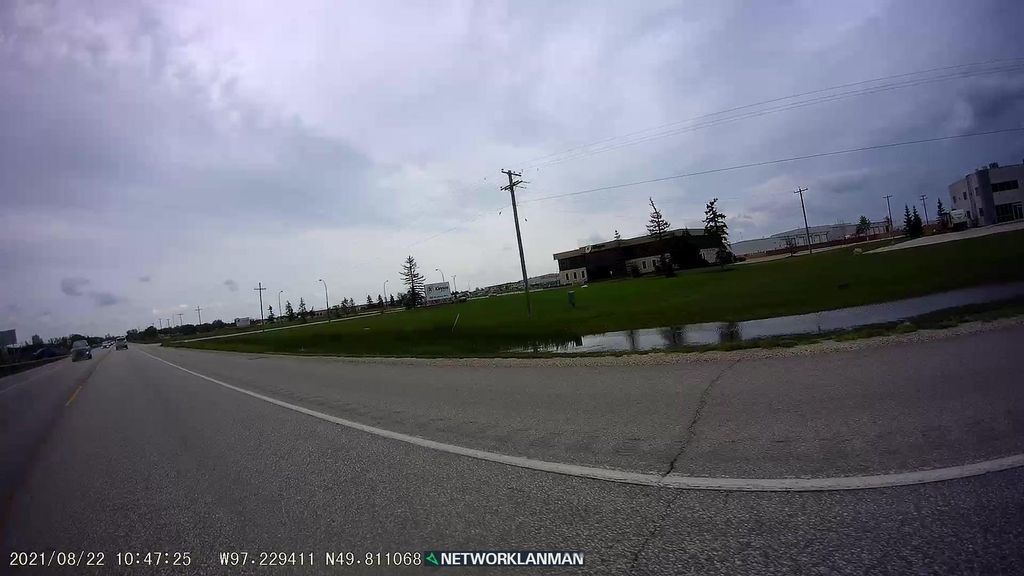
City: winnipeg